Question: I'm trying to authenticate to Active Directory using PHP (5.3.2)/Apache (2.0.59)/Windows (2003).
However, I'm getting the following error:
Here is my current script:
'''
putenv('LDAPTLS_REQCERT=never');
$resource = ldap_connect("xxx")
or die("Failed to connect to LDAP server.");
echo "Connected to LDAP server.<br />";
//these options may not be necessary in all environments
ldap_set_option($resource, LDAP_OPT_PROTOCOL_VERSION, 3);
ldap_set_option($resource, LDAP_OPT_REFERRALS, 0);
$result = ldap_start_tls($resource) or die("Failed to start TLS.<br />");
echo "Started TLS.<br />";
$result = ldap_sasl_bind($resource, NULL, '', 'GSSAPI', 'xxx', '', '')
or die("Failed to GSSAPI bind.<br />");
echo "GSSAPI bound.";
'''
I've looked at <URL>, however, I keep seeing references to ldap.conf.
Is this for OpenLDAP as in, the LDAP server your connecting to? If it is, I could ignore it due to using an existing enteprise Active Directory ?
Or is this for the PHP libraries connecting to an LDAP server (ie. ldap_connect())?
Screenshot of Wireshark...

I see in there, unknown CA... how would I go solving this (looking online ATM).
Update, I'm now getting a different error. I created ldap.conf on c:\ and c:\openldap\sysconf
Content of ldap.conf:
'''
#
# LDAP Defaults
#
TLS_REQCERT never
'''
Now, it's stuck at the ldap_sasl_bind method which is normal - it's not installed.
Final product:
'''
function isAuthenticated($user, $pass){
//init
$ldap_server = "";
$ldap_user = "";
$ldap_pass = "";
$ldap_dn = "";
$ldap_filter_fields = array("dn","cn","samaccountname");
//establish connection
$ldap_conn = ldap_connect($ldap_server)
or die("Failed to connect to LDAP server.");
//these options may not be necessary in all environments
ldap_set_option($resource, LDAP_OPT_PROTOCOL_VERSION, 3);
ldap_set_option($resource, LDAP_OPT_REFERRALS, 0);
//Magic happens here, encrypted tunnel starts!
$result = ldap_start_tls($ldap_conn) or die("Failed to start TLS.<br />");
$out = 0;
//connect using our known user
if($bind = ldap_bind($ldap_conn, $ldap_user, $ldap_pass)){
//search for the user
$ldap_search_results = ldap_search($ldap_conn, $ldap_dn, "samaccountname=".$user, $ldap_filter_fields) or die ("Failed to search LDAP");
//get entry
$ldap_record = ldap_get_entries($ldap_conn, $ldap_search_results);
debug($ldap_record);
if($ldap_record["count"] > 0){
//try to authenticate user here
if($bind2 = @ldap_bind($ldap_conn, $ldap_record[0]["dn"], $pass))
$out = 1;
else
//wrong password
$out = 0;
}
else
//user wasn't found
$out = 3;
}
else
//something happened when connecting with our ldap_user
$out = 2;
return $out;
}
'''
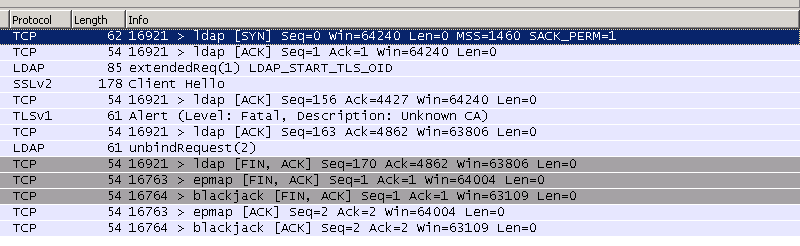
Answer: You're on the right track with your unknown CA. I have had a similar issue with PHP on CentOS connecting to AD. I had to export the CA certificate from the AD server and configure it to be trusted on the CentOS system, which involved copying the certificate to '/etc/openldap/cacerts' and running OpenSSL's 'c_rehash'. Unfortunately, I'm not sure how to tell you to get that same setup working under Windows.